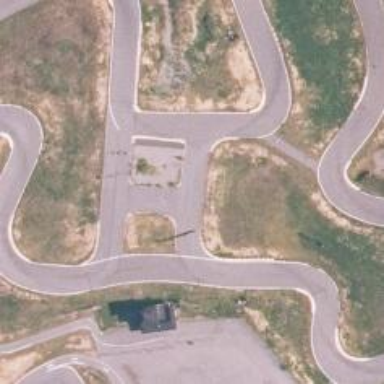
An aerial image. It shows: Asphalt raceway for karting.